Question: I have a styling issue on our company's intranet that I can't figure out. It only happens with IE8 or lower. IE 9/10, FF, Chrome, Safari and Opera are all OK.
The issue is a border and paddings are appearing even though I've used 'border:none;', 'margin:0!important;' and 'padding:0!important;' and it's pushing the content inside over to the right and causing a horizontal scroll bar to appear.

This is where it gets confusing...
Our intranet (asp) has the "panels" that you can see in the screenshot above. There is a "Custom HTML" panel that will allow me to insert HTML into the SQL database cell for that panel, but to view a complex html, it's best to store a file.html page and pull it into the panel using an iframe. I can supply the iframe reference and the css using in my file.html... which one is the most likely culprit?
'''
{top|Members,Forum,HTML($$Summit 2013 Information$$<iframe src="http://www.myexternalsource/WORKING_FOLDER/Summit2013/Summit2013.html" width="768" height="1926" style="border:none!important; margin:0px!important; padding:0px!important;"><p>Your browser does not support iframes.<br /><br /><a href="http://www.myexternalsource/WORKING_FOLDER/Summit2013/Summit2013.html" target="_blank">Click here to open in a new window</a></p></iframe>)}{middleLeft|}{middleRight|}{bottom|}{hidden|Announcements,Items,Tasks,Collections,WhatsOn,Activity,RSS,QuoteOfDay,Absentee}
'''
'''
!DOCTYPE html PUBLIC "-//W3C//DTD XHTML 1.0 Transitional//EN" "http://www.w3.org/TR/xhtml1/DTD/xhtml1-transitional.dtd">
<html xmlns="http://www.w3.org/1999/xhtml">
<head>
<meta http-equiv="Content-Type" content="text/html; charset=utf-8" />
<style type="text/css">
#iframe-wrapper {
display: block;
width:760px;
padding:0px;
margin:0 auto;
}
...
</style>
</head>
<body style="margin:5px 0 0 7px !important;">
...
'''
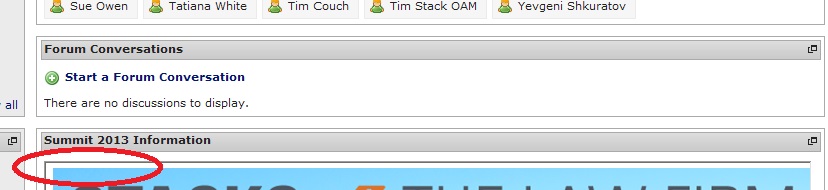
Answer: '''
<iframe frameborder="0" ...></iframe>
'''
Margins IIRC you can define in the inner page.